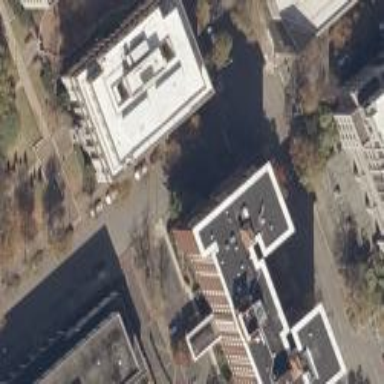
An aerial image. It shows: Library building.